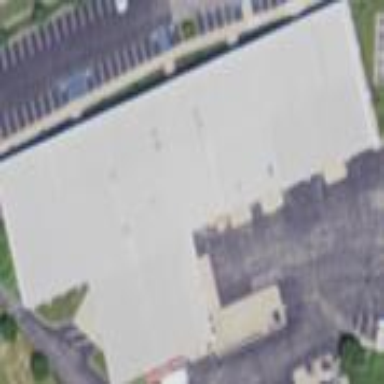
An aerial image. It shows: Commercial building.